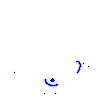
Particle: proton